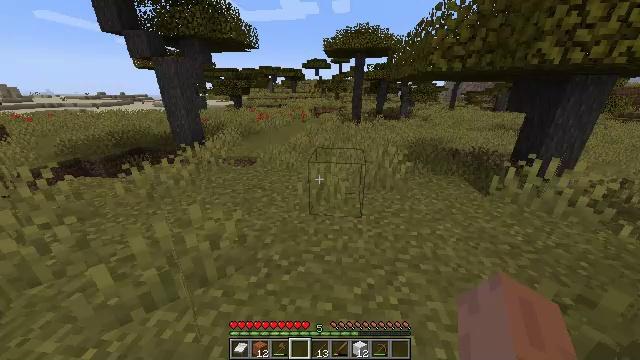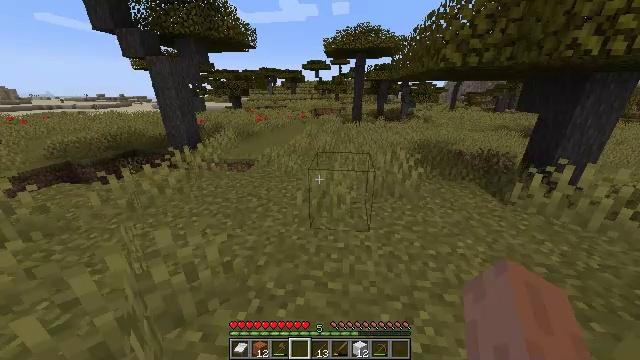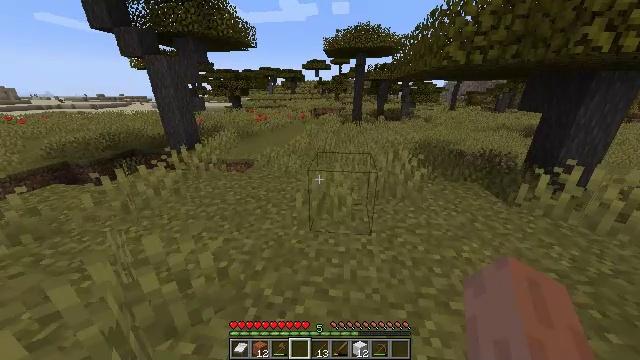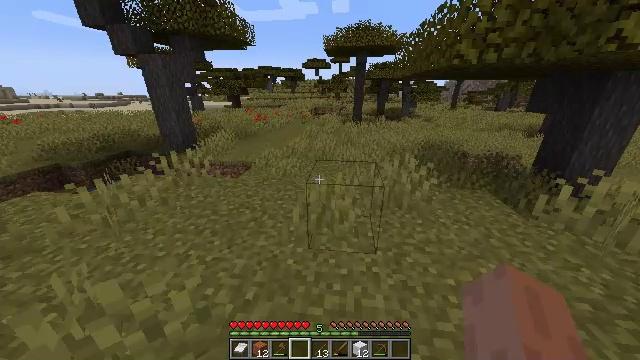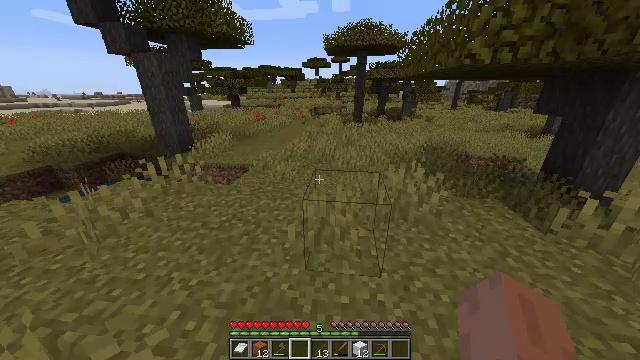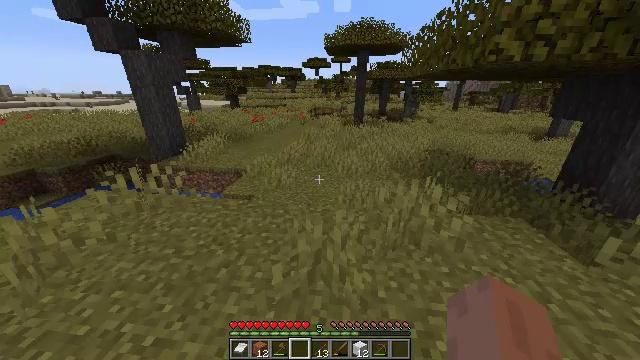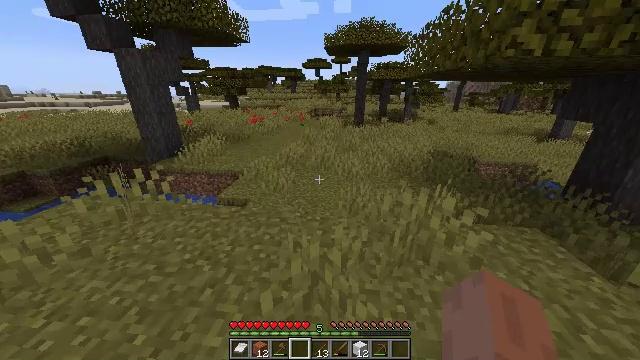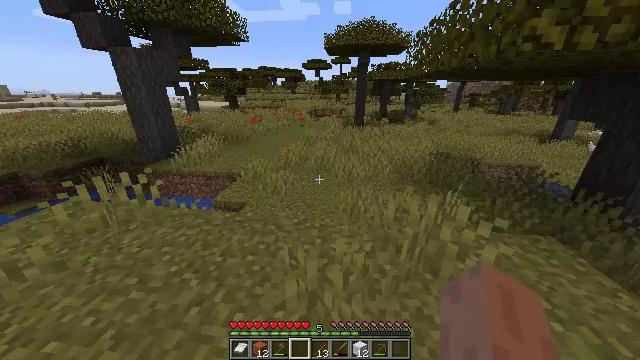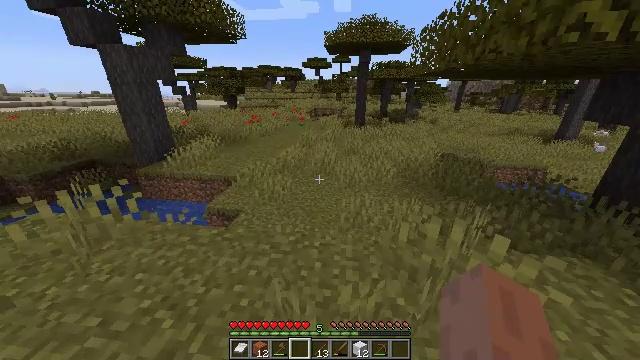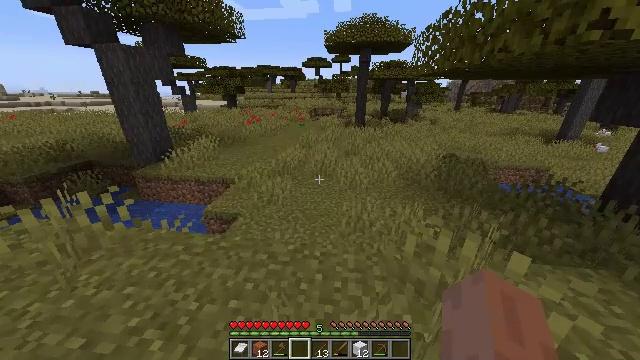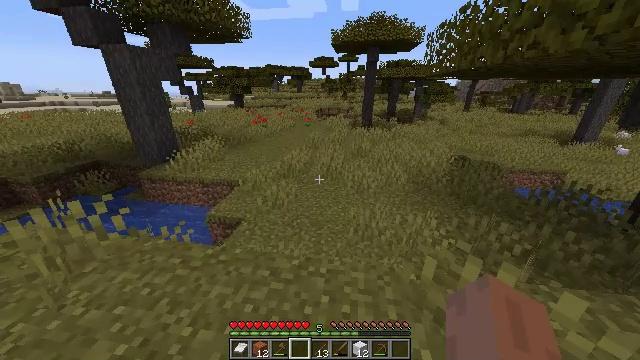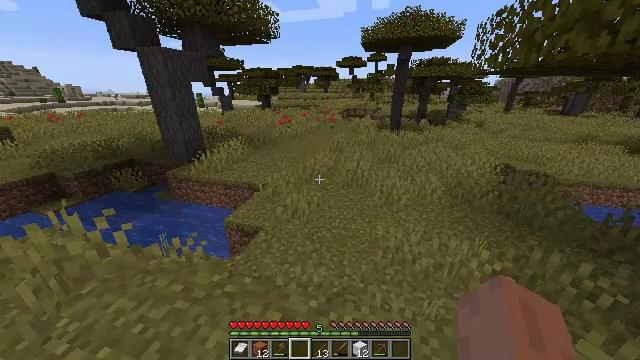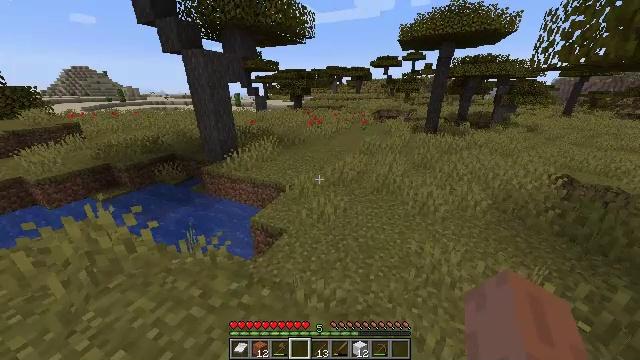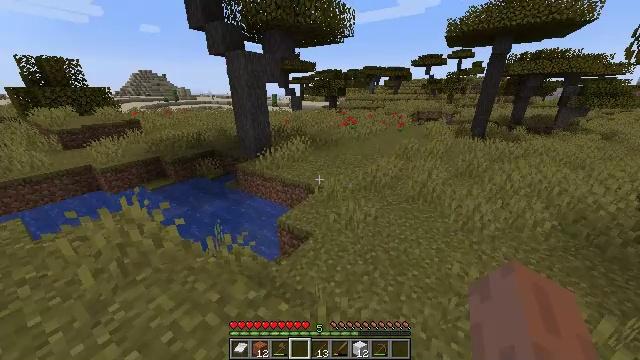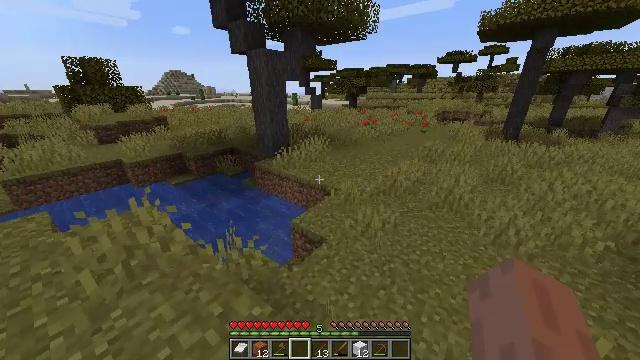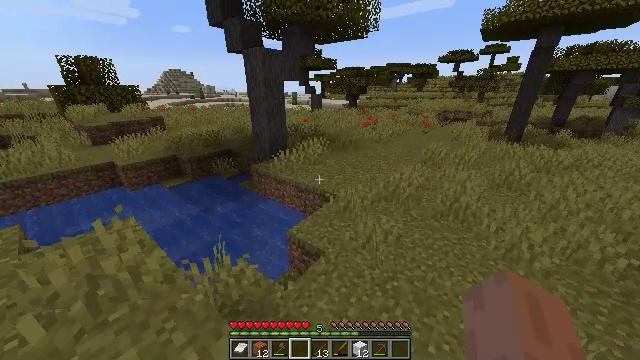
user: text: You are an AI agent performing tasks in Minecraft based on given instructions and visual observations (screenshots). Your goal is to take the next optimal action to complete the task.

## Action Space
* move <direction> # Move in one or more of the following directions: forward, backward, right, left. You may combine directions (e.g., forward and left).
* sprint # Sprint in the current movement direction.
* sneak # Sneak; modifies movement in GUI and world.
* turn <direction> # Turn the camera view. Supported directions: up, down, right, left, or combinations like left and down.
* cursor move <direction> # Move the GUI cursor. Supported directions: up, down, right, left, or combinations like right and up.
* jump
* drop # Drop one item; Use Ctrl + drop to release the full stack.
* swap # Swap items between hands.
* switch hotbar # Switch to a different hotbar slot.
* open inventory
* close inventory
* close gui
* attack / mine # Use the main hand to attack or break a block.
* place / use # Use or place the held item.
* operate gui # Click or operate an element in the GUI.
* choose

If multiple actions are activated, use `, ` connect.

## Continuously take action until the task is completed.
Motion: motion action
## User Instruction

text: Collect acacia logs by breaking the tree.
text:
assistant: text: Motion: move forward, sprint
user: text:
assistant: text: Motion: move forward, sprint
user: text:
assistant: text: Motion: move forward, sprint
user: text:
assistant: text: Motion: move forward, sprint
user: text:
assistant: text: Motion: move forward, sprint
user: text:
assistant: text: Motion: move forward, sprint
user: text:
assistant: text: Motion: move forward, sprint
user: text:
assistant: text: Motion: move forward, sprint
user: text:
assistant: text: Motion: move forward, sprint
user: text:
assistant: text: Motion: move forward, sprint, turn left
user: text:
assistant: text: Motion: move forward, sprint, turn left
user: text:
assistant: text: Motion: move forward, sprint, turn left
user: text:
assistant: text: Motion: move forward, sprint, turn left
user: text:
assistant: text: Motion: move forward, sprint, turn left
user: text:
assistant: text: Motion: move forward, sprint
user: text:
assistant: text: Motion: move forward, sprint
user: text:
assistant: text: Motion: move forward, sprint
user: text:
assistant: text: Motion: move forward, sprint, turn right
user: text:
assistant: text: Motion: move forward, sprint, turn right
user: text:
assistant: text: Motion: move forward, sprint, turn right
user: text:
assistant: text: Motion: move forward, sprint, turn right
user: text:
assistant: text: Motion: move forward, sprint
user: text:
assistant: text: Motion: move forward, sprint
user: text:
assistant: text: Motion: move forward, sprint
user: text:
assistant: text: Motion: move forward, sprint
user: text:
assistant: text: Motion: move forward, sprint
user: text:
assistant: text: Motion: move forward, sprint, turn left
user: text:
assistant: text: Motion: move forward, sprint, turn left
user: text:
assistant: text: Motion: move forward, sprint, turn left
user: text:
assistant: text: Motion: move forward, sprint